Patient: sex M, age 48
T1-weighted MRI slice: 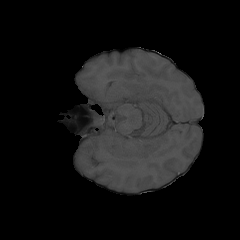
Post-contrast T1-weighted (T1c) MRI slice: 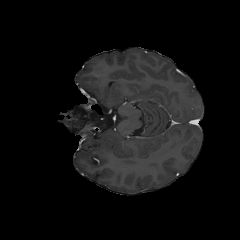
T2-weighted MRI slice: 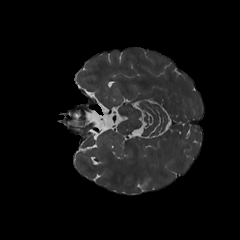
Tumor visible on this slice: no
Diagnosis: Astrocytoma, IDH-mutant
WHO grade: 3